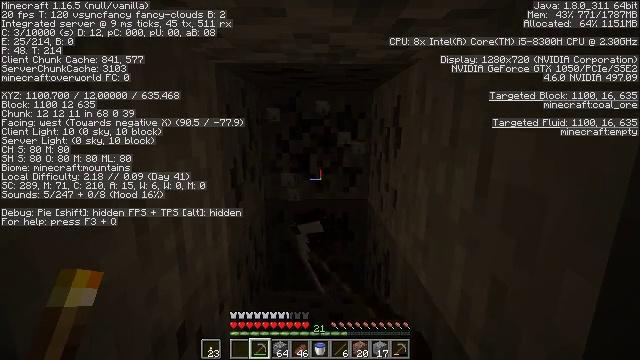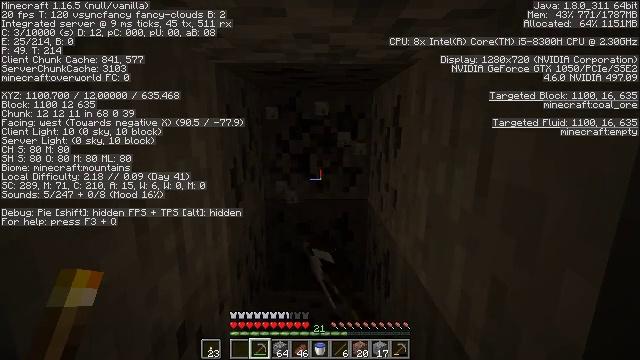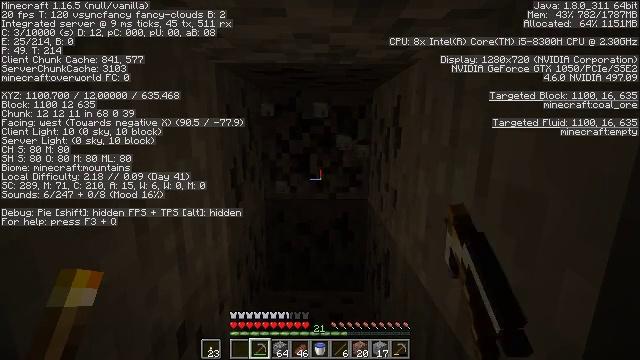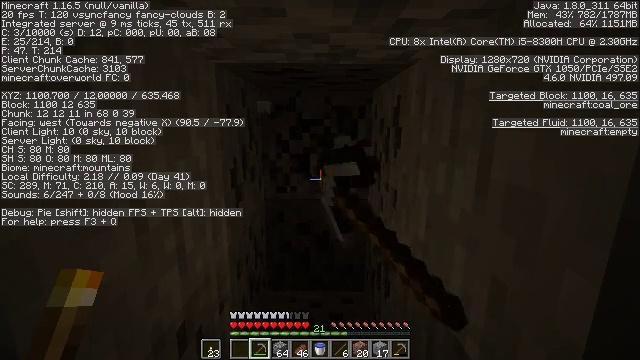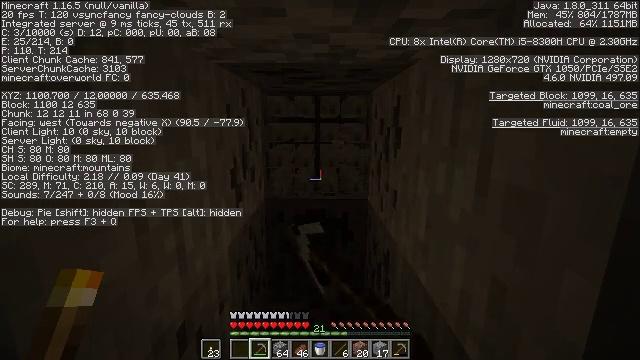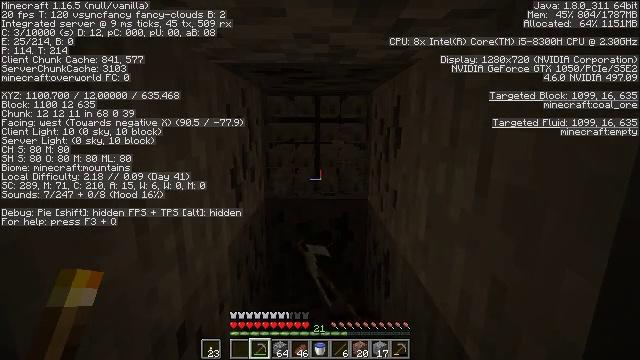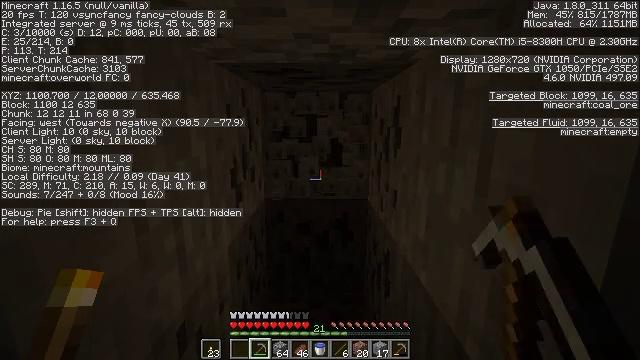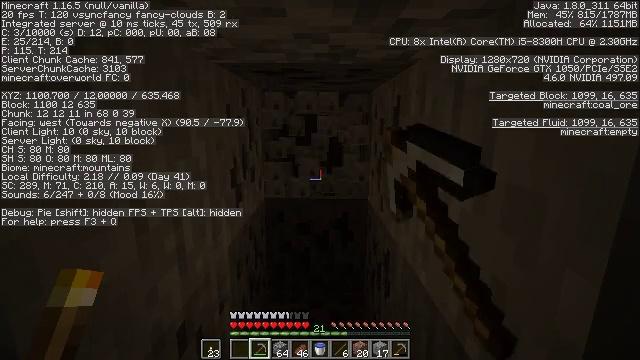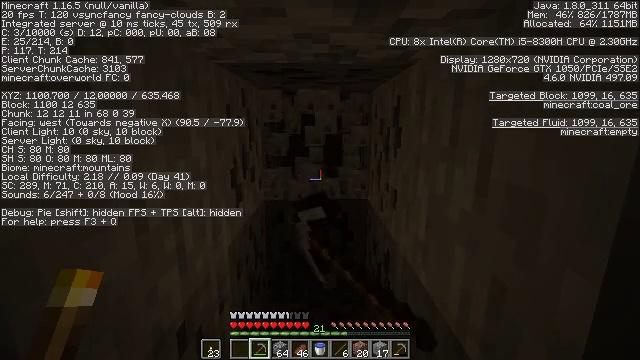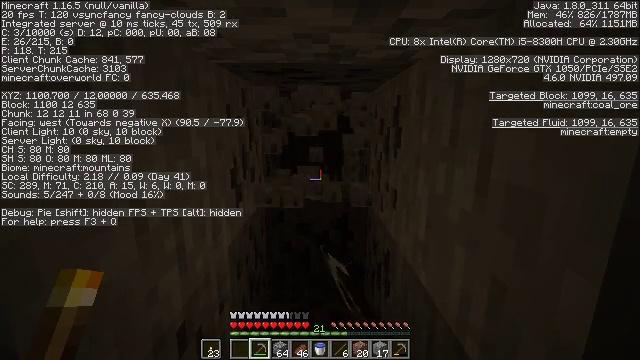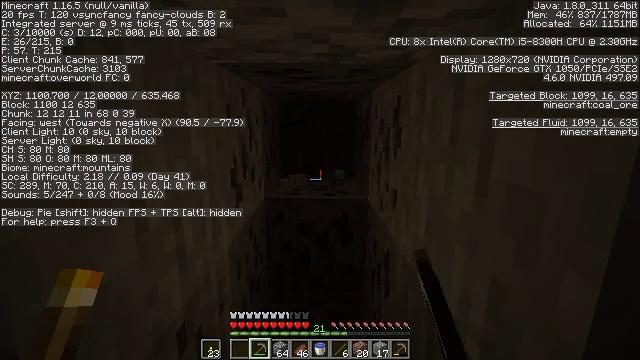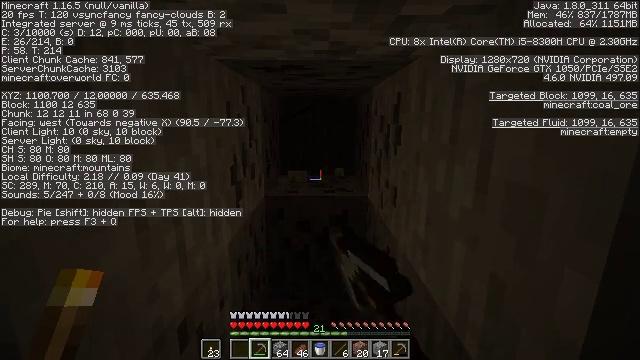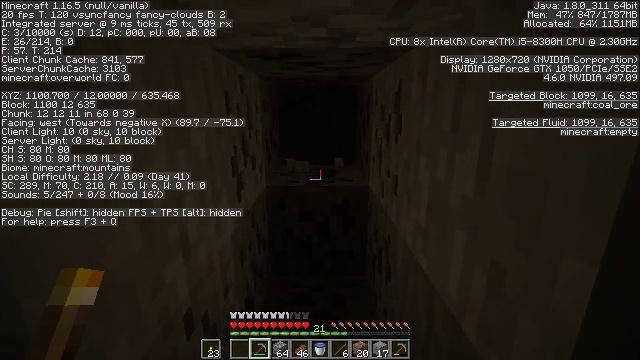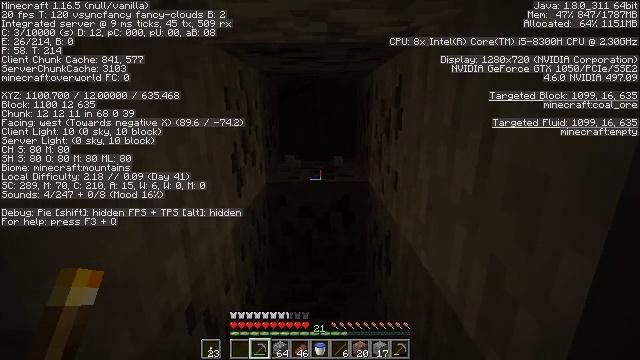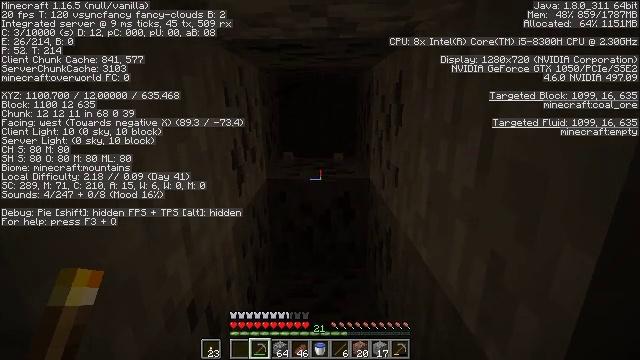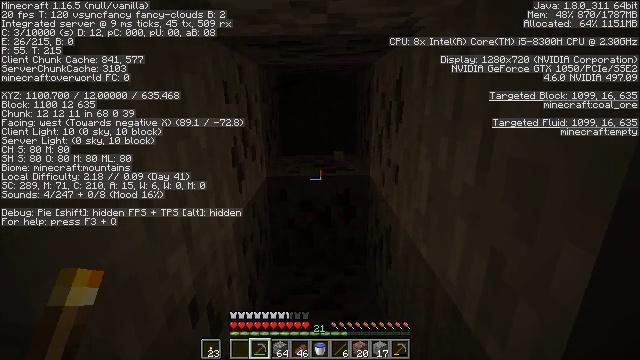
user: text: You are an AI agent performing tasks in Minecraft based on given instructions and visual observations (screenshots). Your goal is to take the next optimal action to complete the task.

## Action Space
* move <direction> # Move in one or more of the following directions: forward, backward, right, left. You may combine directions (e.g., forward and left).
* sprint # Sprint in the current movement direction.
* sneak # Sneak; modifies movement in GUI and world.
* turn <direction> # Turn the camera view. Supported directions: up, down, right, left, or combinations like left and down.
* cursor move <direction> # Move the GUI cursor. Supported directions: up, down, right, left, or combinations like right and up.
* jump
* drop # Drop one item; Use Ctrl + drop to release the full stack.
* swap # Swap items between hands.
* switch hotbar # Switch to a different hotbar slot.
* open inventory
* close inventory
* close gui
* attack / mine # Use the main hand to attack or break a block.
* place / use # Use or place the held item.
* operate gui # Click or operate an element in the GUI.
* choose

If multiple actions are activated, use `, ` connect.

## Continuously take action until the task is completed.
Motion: motion action
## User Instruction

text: Collect coal by mining the ore.
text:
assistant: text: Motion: attack / mine
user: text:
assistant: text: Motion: attack / mine
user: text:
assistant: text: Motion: attack / mine
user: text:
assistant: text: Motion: attack / mine
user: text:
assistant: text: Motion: attack / mine
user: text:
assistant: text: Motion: attack / mine
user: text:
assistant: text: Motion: attack / mine
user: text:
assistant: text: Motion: attack / mine
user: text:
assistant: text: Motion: attack / mine
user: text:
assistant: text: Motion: attack / mine
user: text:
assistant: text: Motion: no_op
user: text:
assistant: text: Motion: turn down
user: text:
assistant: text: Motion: no_op
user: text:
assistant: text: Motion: no_op
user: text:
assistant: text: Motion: no_op
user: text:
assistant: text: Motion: no_op
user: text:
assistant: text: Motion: attack / mine
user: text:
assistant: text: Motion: attack / mine
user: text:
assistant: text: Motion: attack / mine
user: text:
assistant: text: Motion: attack / mine
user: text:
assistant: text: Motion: attack / mine
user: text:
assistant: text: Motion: attack / mine
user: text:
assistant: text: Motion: attack / mine
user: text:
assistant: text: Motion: attack / mine
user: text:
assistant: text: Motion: attack / mine
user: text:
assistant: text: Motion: attack / mine
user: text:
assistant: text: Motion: attack / mine
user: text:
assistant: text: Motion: attack / mine
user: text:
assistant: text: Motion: attack / mine
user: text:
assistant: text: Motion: attack / mine